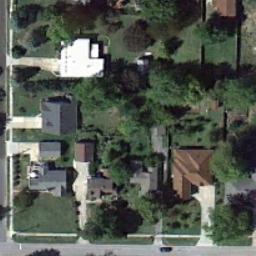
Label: medium_residential